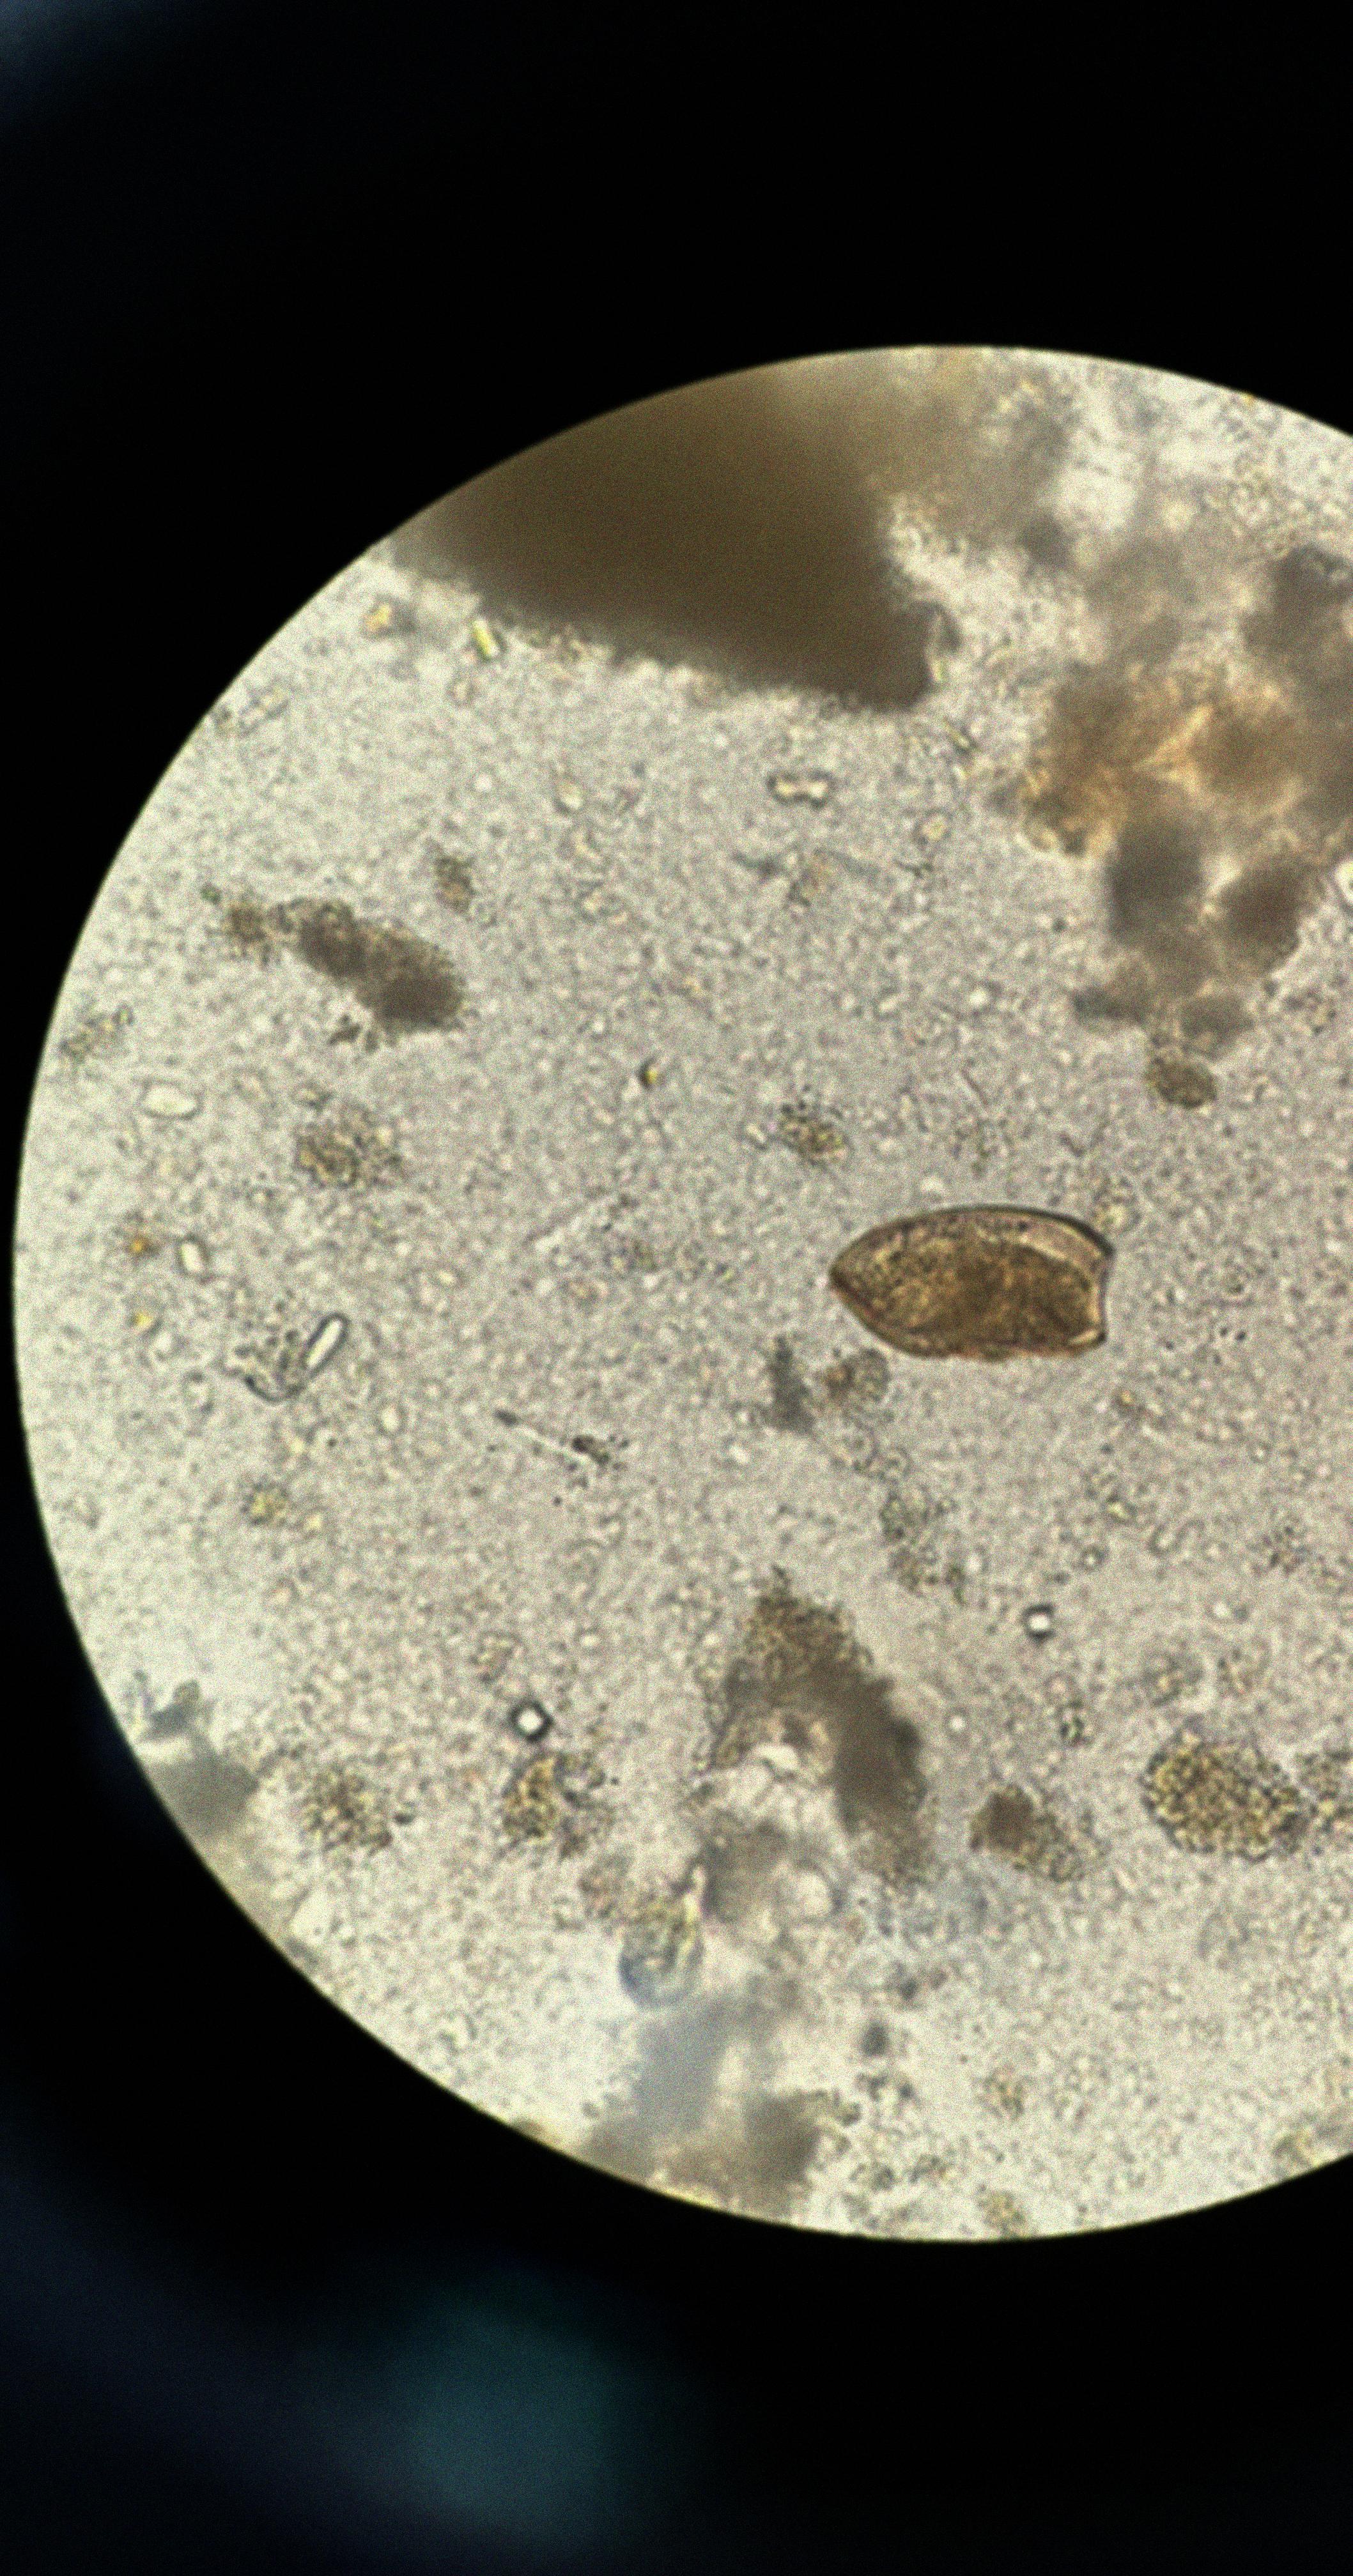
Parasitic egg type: Paragonimus spp